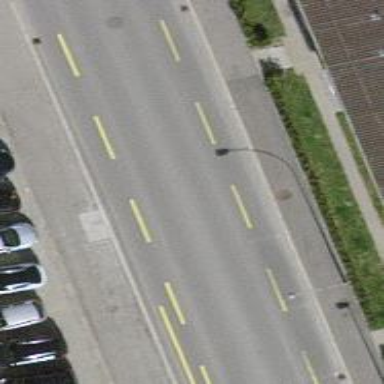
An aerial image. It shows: Residential road with asphalt surface. There are sidewalks on both sides and designated cycle lanes on both sides as well.